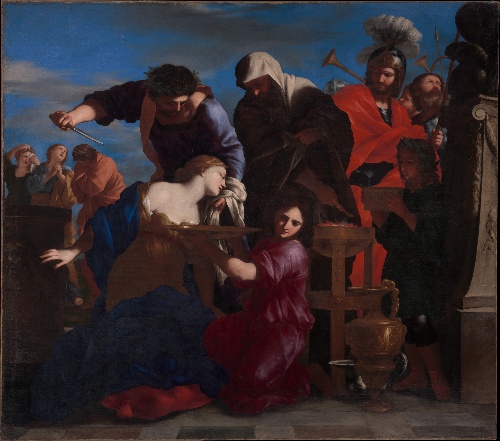
Title: The Sacrifice of Polyxena
Artist: Giovanni Francesco Romanelli
Artist bio: Italian, Viterbo ca. 1610–1662 Viterbo
Object type: Painting
Classification: Paintings
Medium: Oil on canvas
Dimensions: 77 3/4 x 88 in. (197.5 x 223.5 cm)
Department: European Paintings
Credit line: Rogers Fund, 1954
Accession year: 1954
Repository: Metropolitan Museum of Art, New York, NY
Tags: Knives|Men|Women